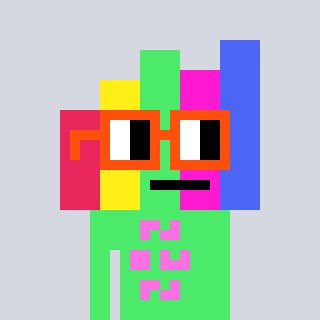
a pixel art character with square orange glasses, a bar chart-shaped head and a teal-colored body on a cool background